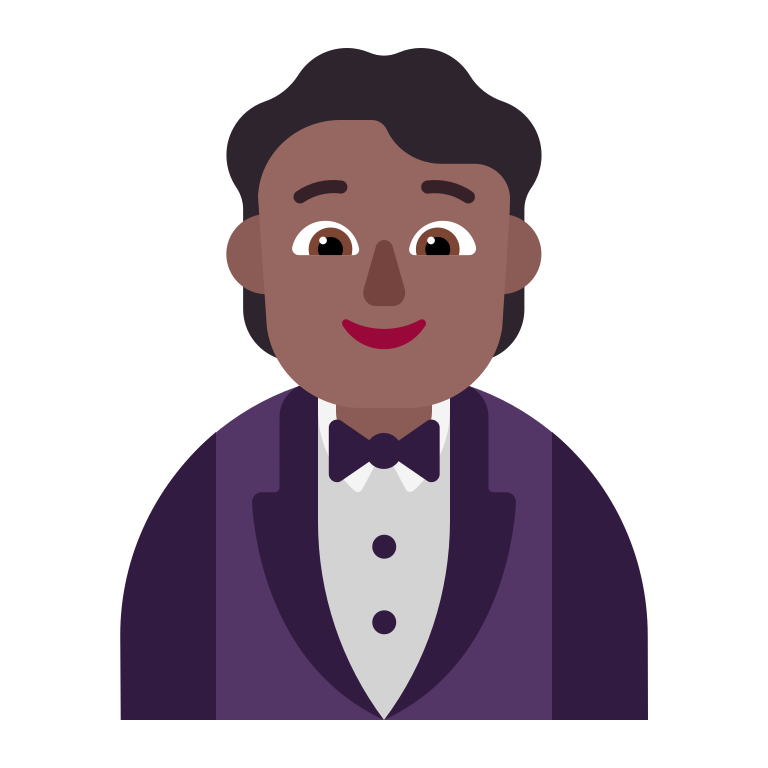
person in tuxedo flat  dark